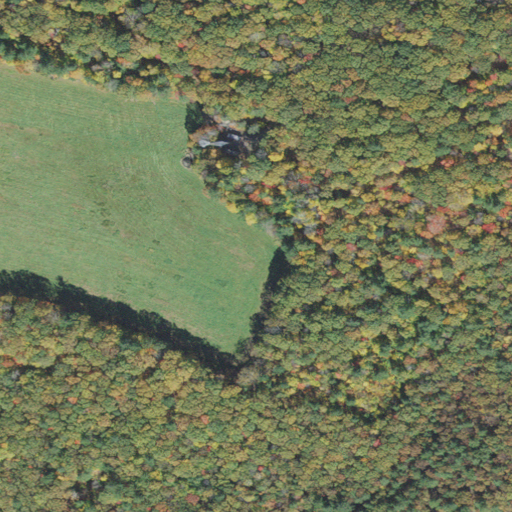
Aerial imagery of mountain in New Hampshire named Patten Hill containing deciduous forest, mixed forest, pasture, shrub, evergreen forest, grassland, and open development